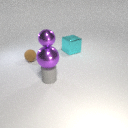
large purple metal sphere below small purple metal sphere